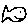
Label: fish